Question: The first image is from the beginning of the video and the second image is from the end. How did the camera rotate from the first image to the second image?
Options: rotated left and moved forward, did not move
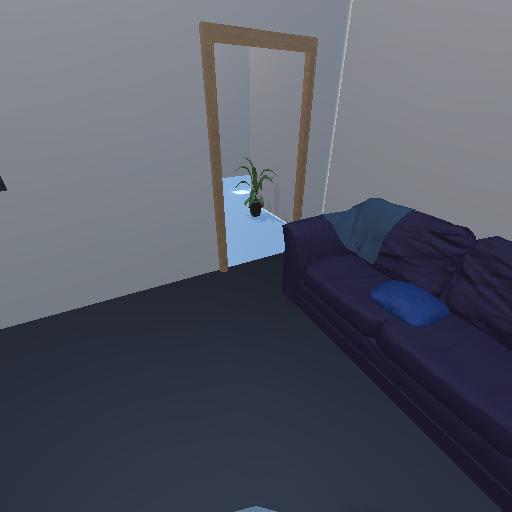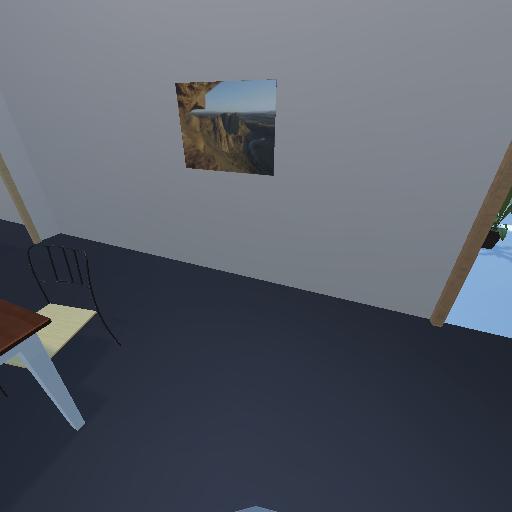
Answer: rotated left and moved forward